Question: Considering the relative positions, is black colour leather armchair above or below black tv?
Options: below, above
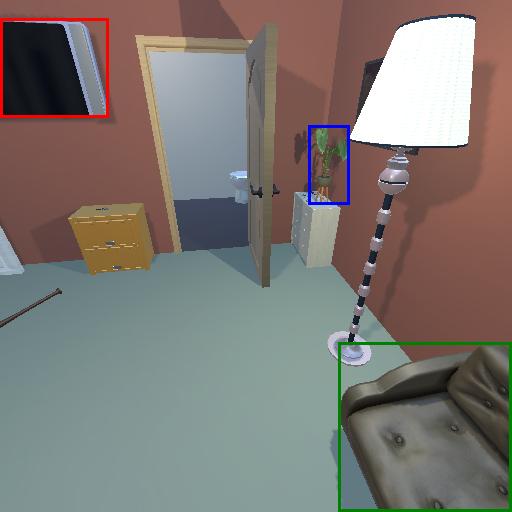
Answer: below